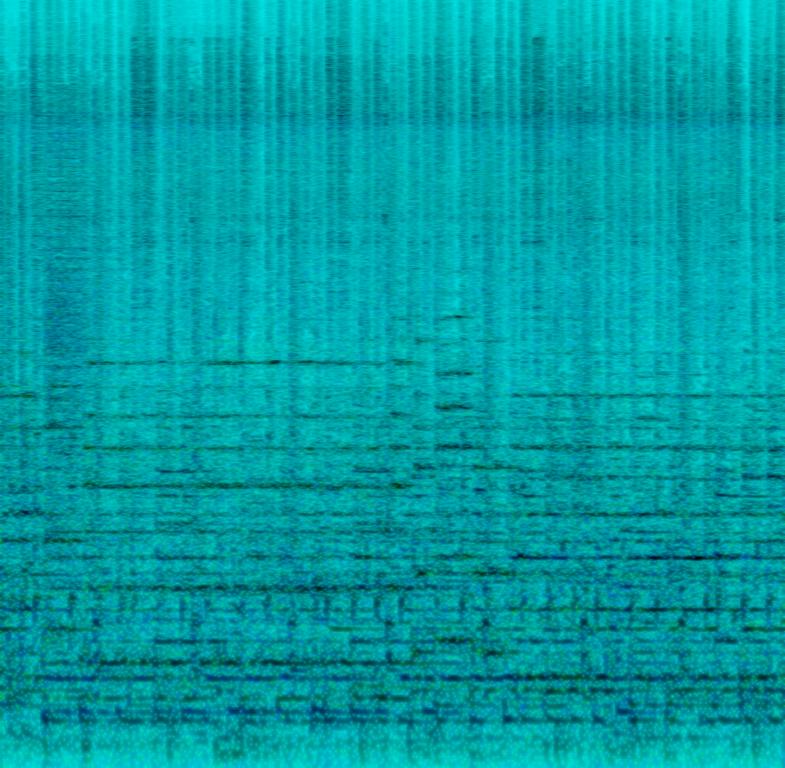
A lot of people are playing different parts of a funk song on steel-drums. An acoustic drum is playing a faster funk groove together with congas and shakers. This song may be playing outside at a live show.